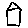
Label: house